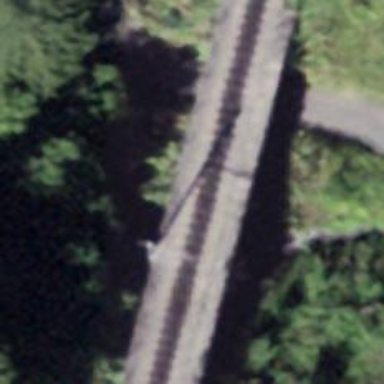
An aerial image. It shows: Narrow-gauge railway bridge with electrified contact lines and one track.